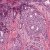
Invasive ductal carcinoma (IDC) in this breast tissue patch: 0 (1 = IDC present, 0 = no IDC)